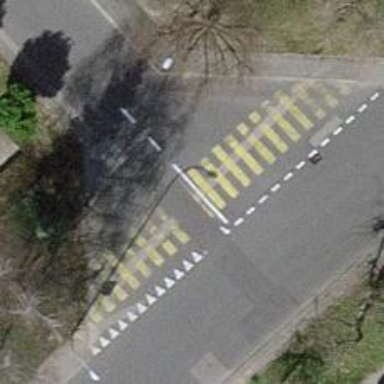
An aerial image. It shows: Zebra crossing on the road.